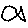
Label: fish